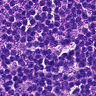
Metastatic tissue present: no